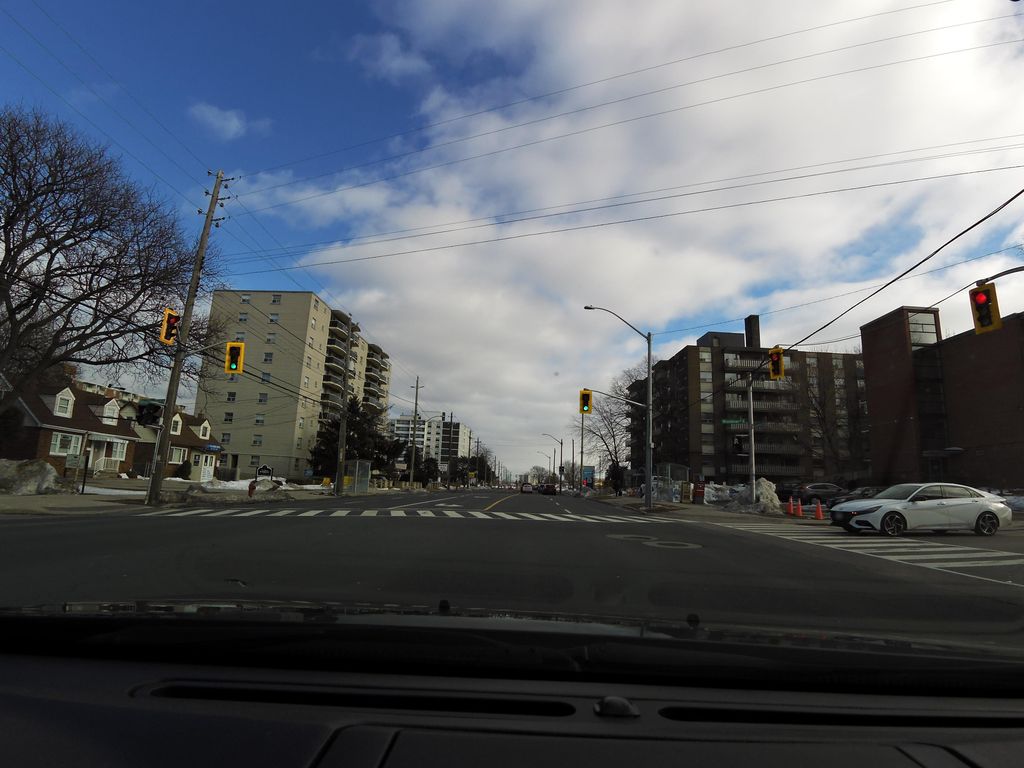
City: hamilton